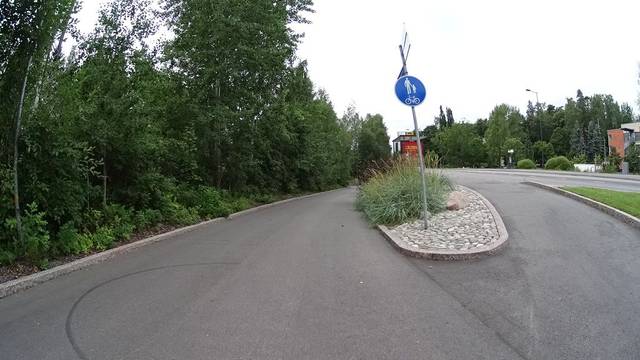
Region: Finland
Coordinates: 60.213, 24.738